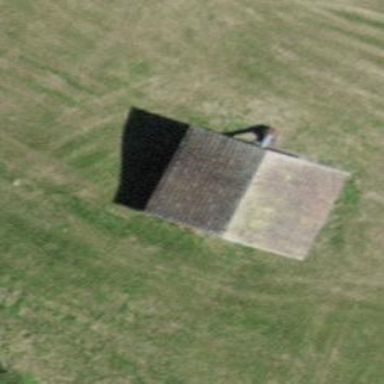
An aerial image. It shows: Rural barn.